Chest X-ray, AP view. Patient: 20 years old, sex M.
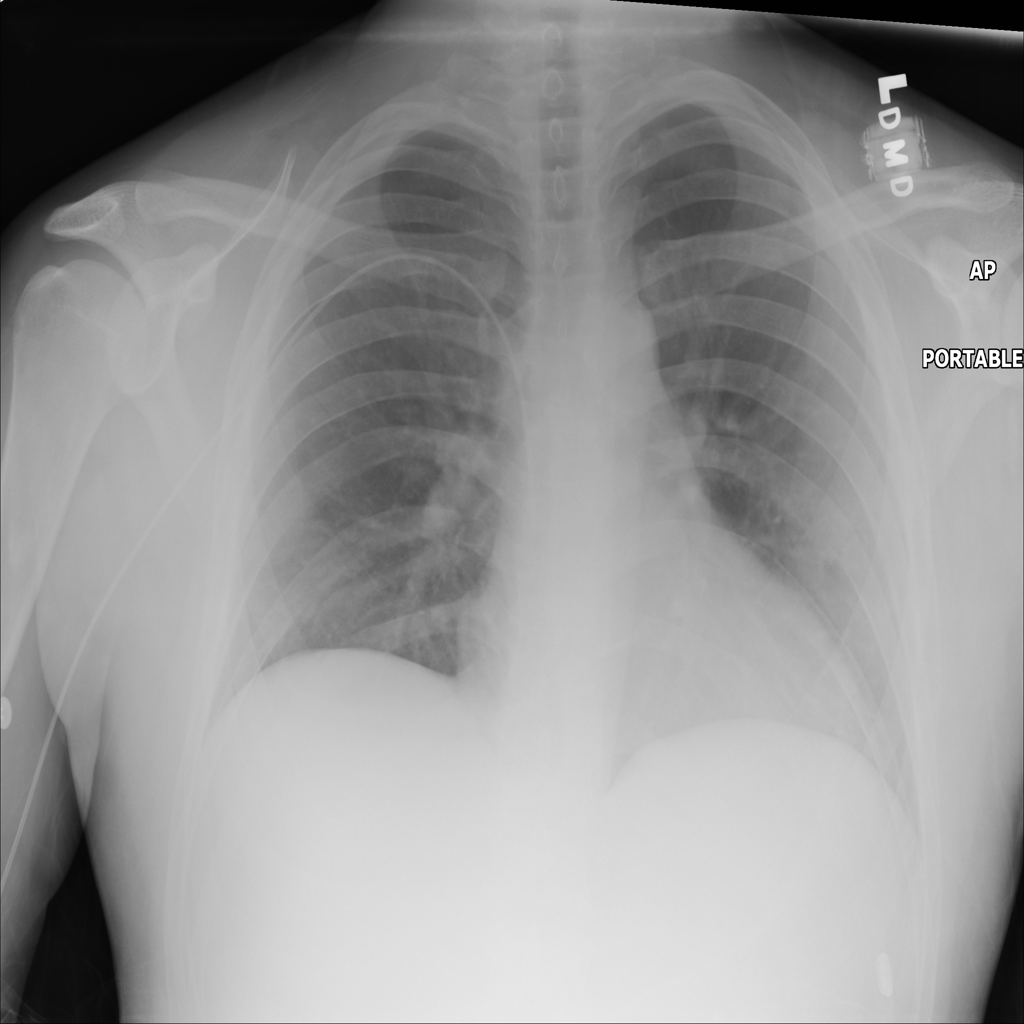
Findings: No Finding